Question: I want to know which "FamilyName" was used by Windows to create a font with an unknown facename "Blah".
As you can see below, the font is created normally (WM_PAINT uses it to print the return value of the function 'GetOutlineTextMetric()'.
'''
#include <windows.h>
#include <iostream>
LRESULT CALLBACK WndProc(HWND, UINT, UINT, LONG);
int APIENTRY WinMain (HINSTANCE hInstance, HINSTANCE hPrevInstance, LPSTR pszCmdLine, int nCmdShow)
{
WNDCLASSEX wndclassx;
wndclassx.cbSize = sizeof(WNDCLASSEX);
wndclassx.style = CS_HREDRAW | CS_VREDRAW;
wndclassx.lpfnWndProc = WndProc;
wndclassx.cbClsExtra = 0;
wndclassx.cbWndExtra = 0;
wndclassx.hInstance = hInstance;
wndclassx.hIcon = nullptr;
wndclassx.hCursor = LoadCursor(nullptr, IDC_ARROW);
wndclassx.hbrBackground = (HBRUSH)(COLOR_WINDOW + 1);
wndclassx.lpszMenuName = nullptr;
wndclassx.lpszClassName = L"WndProc";
wndclassx.hIconSm = nullptr;
if( !RegisterClassEx(&wndclassx) ) return 0;
HWND hWnd = CreateWindow(L"WndProc", nullptr, WS_OVERLAPPEDWINDOW | WS_VSCROLL | WS_HSCROLL, CW_USEDEFAULT,
CW_USEDEFAULT, CW_USEDEFAULT, CW_USEDEFAULT, nullptr, nullptr, hInstance, nullptr);
ShowWindow(hWnd, SW_NORMAL);
UpdateWindow(hWnd);
MSG msg;
while( GetMessage(&msg, nullptr, 0, 0) )
{
TranslateMessage(&msg);
DispatchMessage(&msg);
}
// Retorna msg.wParam
return (int)msg.wParam;
}
LRESULT CALLBACK WndProc (HWND hwnd, UINT message, UINT wParam, LONG lParam)
{
static HFONT s_hFont;
static int s_int = -1;
static TEXTMETRIC s_tm;
switch ( message )
{
case WM_CREATE:
{
HDC hDC;
if( !(hDC = CreateIC(L"Display", nullptr, nullptr, nullptr)) ) return -1;
LOGFONT lf;
memset(&lf, 0, sizeof(LOGFONT));
wcscpy_s(lf.lfFaceName, LF_FACESIZE, L"Blah");
if( !(s_hFont = CreateFontIndirect(&lf)) )
{
DeleteDC(hDC);
return -1;
}
s_hFont = (HFONT)SelectObject(hDC, s_hFont);
GetTextMetrics(hDC, &s_tm);
// Call GetOutlineTextMetrics() with a null buffer address, to get the size of the buffer.
s_int = GetOutlineTextMetrics(hDC, 0, nullptr);
s_hFont = (HFONT)SelectObject(hDC, s_hFont);
DeleteDC(hDC);
}
break;
case WM_PAINT:
{
PAINTSTRUCT ps;
BeginPaint(hwnd, &ps);
s_hFont = (HFONT)SelectObject(ps.hdc, s_hFont);
TextOut(ps.hdc, 20, 20, L"Value returned by GetOutlineTextMetrics() function", 50);
wchar_t buffer[4];
swprintf(buffer, 4, L"%3d", s_int);
TextOut(ps.hdc, 20 + 55 * s_tm.tmAveCharWidth, 20, buffer, 3);
EndPaint(hwnd, &ps);
}
break;
case WM_DESTROY:
DeleteObject(s_hFont);
PostQuitMessage(0);
break;
default:
return DefWindowProc(hwnd, message, wParam, lParam);
}
return 0;
}
'''
Output

'SelectObject(hDC, s_hFont)''WM_CREATE''s_hFont = (HFONT)SelectObject(hDC, s_hFont)'
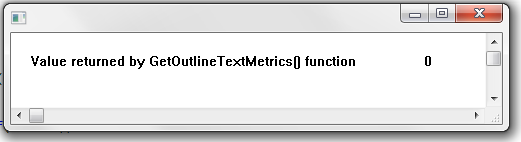
Answer: GetOutlineTextMetrics() can only work on TrueType fonts. Problem is, you didn't ask for one. The font mapper has no reason to substitute your request with a TrueType font.
Solve your problem by insisting that the mapper always returns a TT font:
'''
wcscpy_s(lf.lfFaceName, LF_FACESIZE, L"Blah");
lf.lfOutPrecision = OUT_TT_ONLY_PRECIS;
'''